Field crop: maize
Growth stage: 2
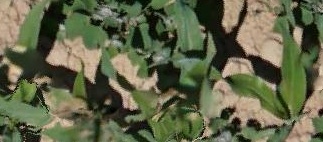
Species: maize